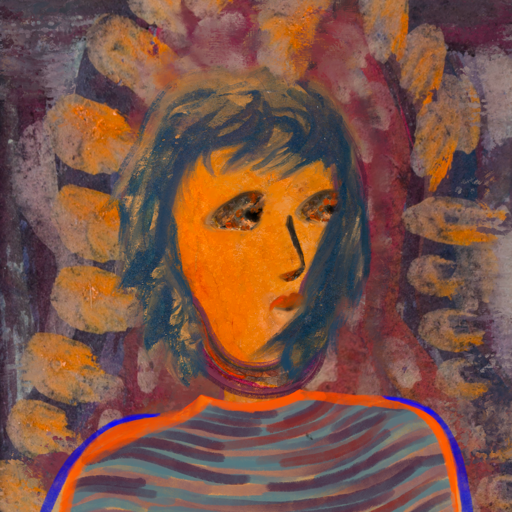
Background: Doll, Head And Neck Side: Hypocrite_w_Hair, Face Side: Gypsy_Queen, Bust: Experience, Hair Side: In_The_Sun, Head Accessory: Blank, Second Necklace: Blank, Necklace: Blank, Baby: Blank